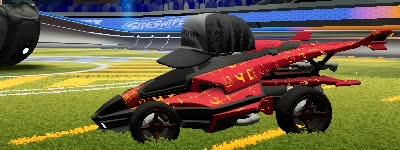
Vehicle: aftershock